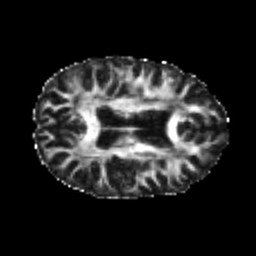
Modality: FA
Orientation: axial
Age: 21
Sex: female
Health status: healthy
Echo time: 0.074 s